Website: apple-inc
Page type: account-selection
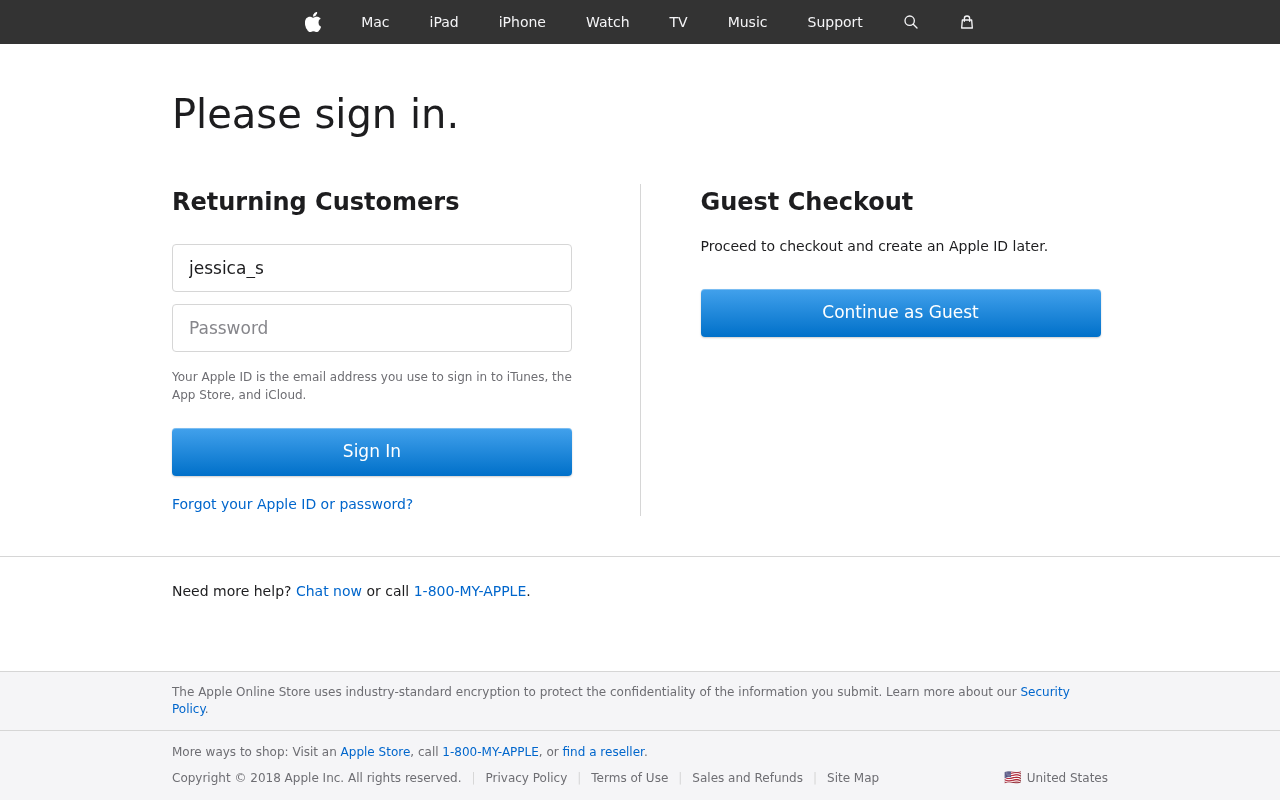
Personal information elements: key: PII_LOGIN_USERNAME
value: jessica_stanley